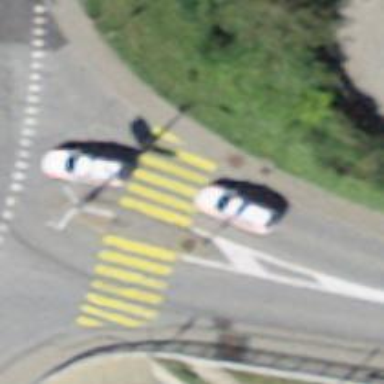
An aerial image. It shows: Zebra crossing on the road.